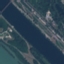
Land use / land cover: River